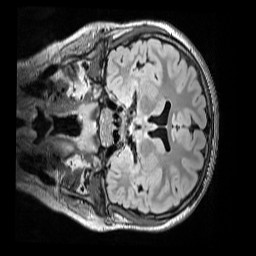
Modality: FLAIR
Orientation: coronal
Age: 12
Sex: male
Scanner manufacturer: siemens
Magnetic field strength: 3 T
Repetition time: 5 s
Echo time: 0.388 s